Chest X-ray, AP view. Patient: 31 years old, sex F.
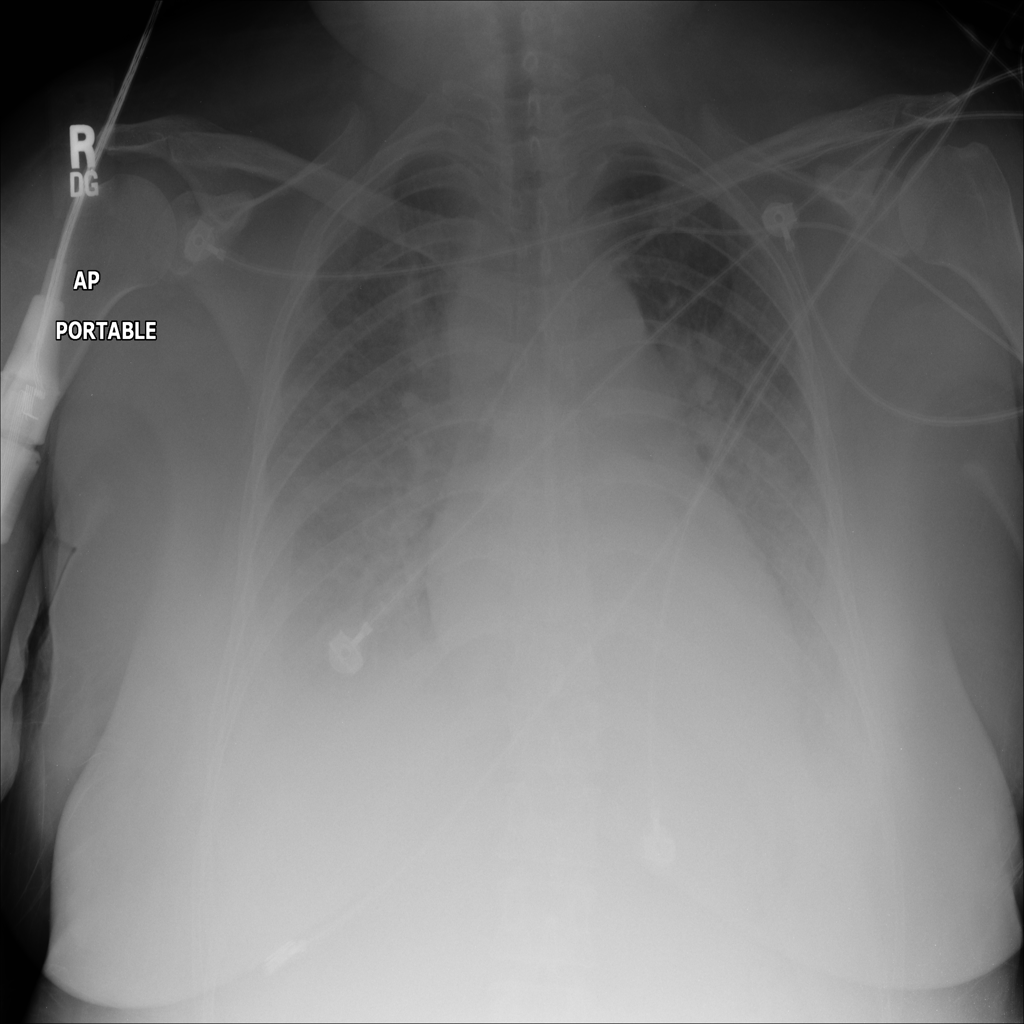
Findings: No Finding